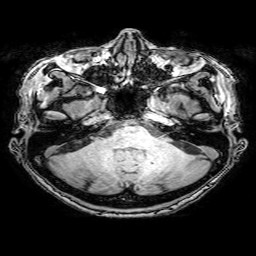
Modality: T1w
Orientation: coronal
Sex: female
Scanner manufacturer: philips
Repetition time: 0.008217 s
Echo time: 0.00381 s